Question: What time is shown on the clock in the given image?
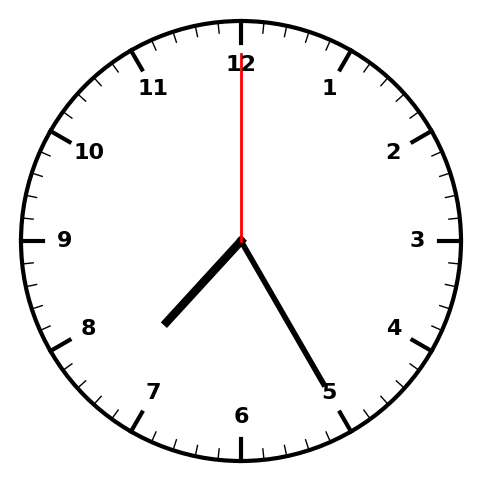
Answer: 07:25:00